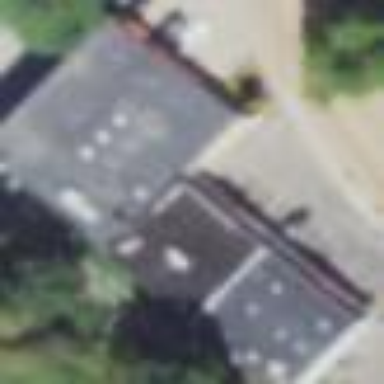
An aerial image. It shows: Commercial building.